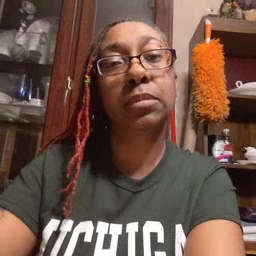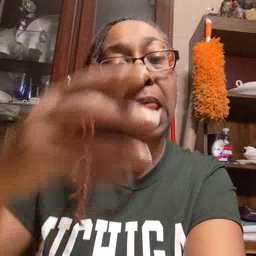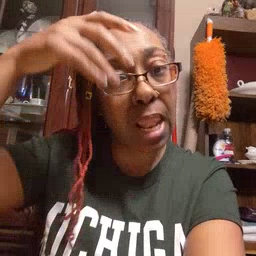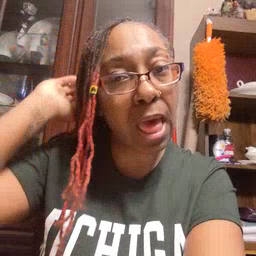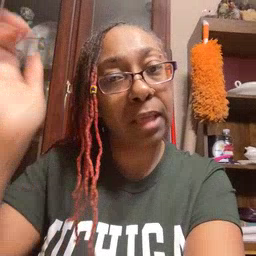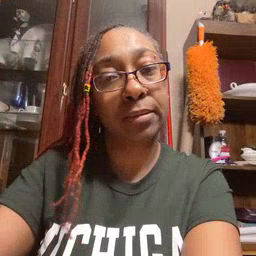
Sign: lion